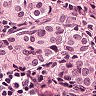
Metastatic tissue present: yes